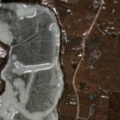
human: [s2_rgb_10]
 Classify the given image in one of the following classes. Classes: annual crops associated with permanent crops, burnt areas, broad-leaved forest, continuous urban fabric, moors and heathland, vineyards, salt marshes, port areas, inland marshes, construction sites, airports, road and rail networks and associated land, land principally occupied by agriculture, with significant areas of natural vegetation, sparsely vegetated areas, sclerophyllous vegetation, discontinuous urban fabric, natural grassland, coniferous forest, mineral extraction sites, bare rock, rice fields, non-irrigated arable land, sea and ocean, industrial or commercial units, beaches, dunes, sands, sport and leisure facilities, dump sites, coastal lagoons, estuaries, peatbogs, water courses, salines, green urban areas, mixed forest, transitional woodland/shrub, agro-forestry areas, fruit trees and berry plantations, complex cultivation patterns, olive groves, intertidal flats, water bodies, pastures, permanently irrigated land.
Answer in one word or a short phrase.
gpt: non-irrigated arable land, complex cultivation patterns, water bodies